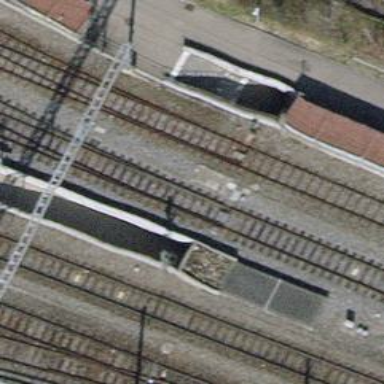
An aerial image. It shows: Railway switch.